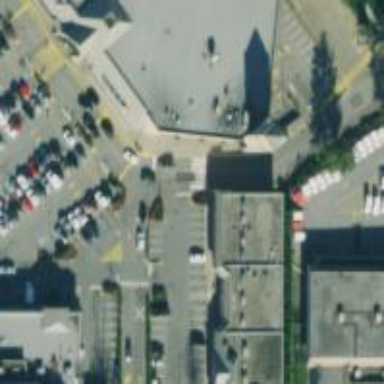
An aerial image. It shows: Post office.